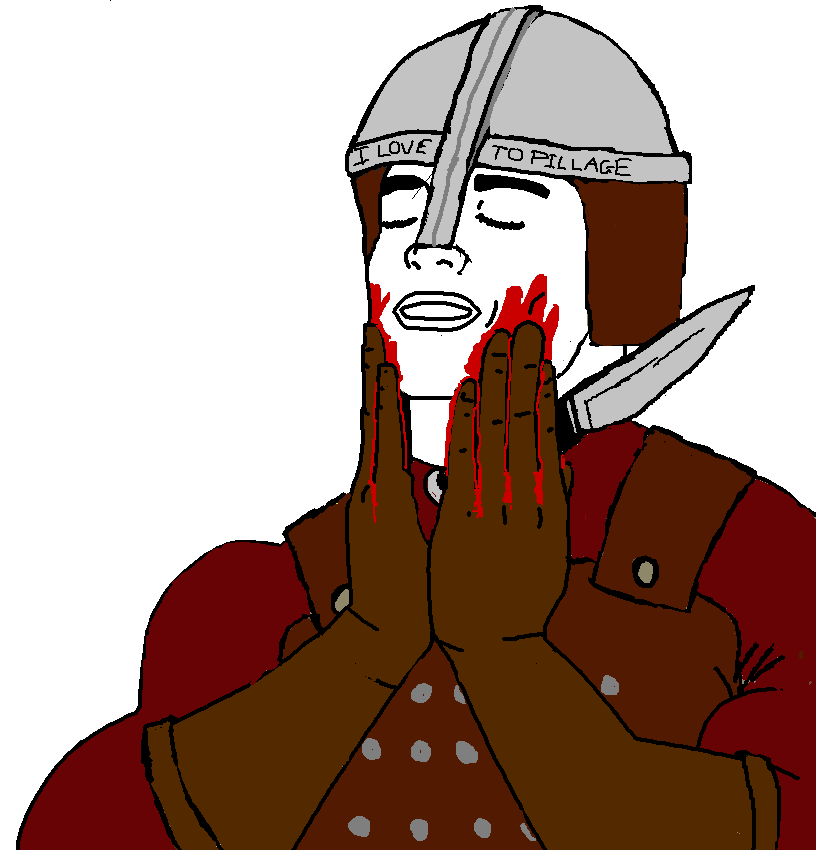
Label: 5_Feels_Good